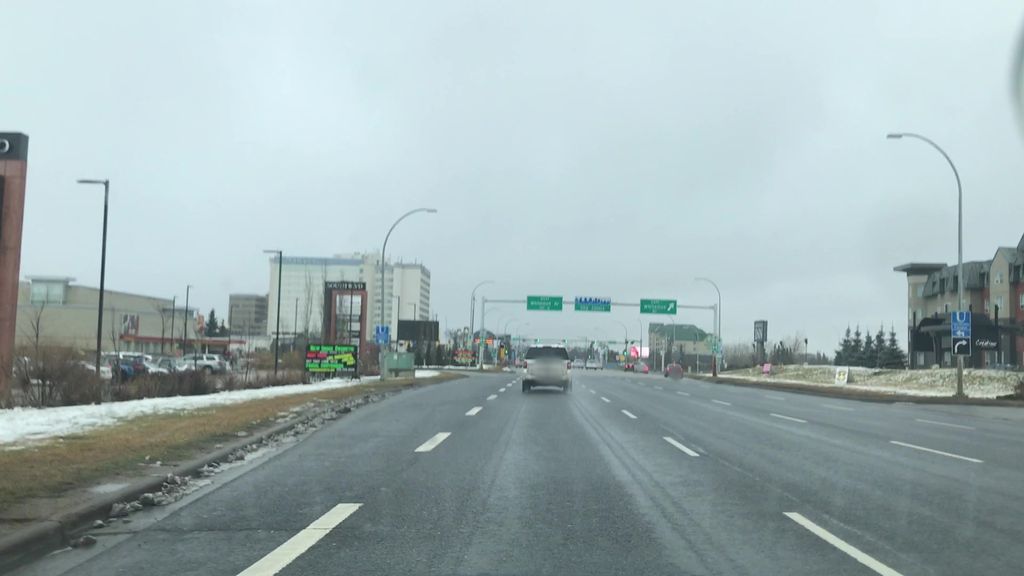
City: edmonton